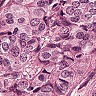
Metastatic tissue present: yes